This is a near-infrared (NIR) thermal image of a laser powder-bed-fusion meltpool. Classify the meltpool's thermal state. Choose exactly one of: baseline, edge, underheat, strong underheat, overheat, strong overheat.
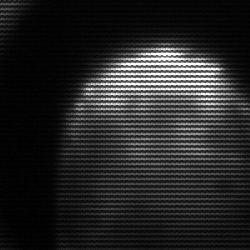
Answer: strong underheat